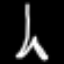
Label: The Eiffel Tower